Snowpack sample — Snodgrass Mountain, Crested Butte, Colorado (2/4/25, 12:06 PM MST)
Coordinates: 38.923, -106.968
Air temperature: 35 °F
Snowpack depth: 80 cm
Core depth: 40 cm
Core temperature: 32 °F
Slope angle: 14°, slope face: 78°
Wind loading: low
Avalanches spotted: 0
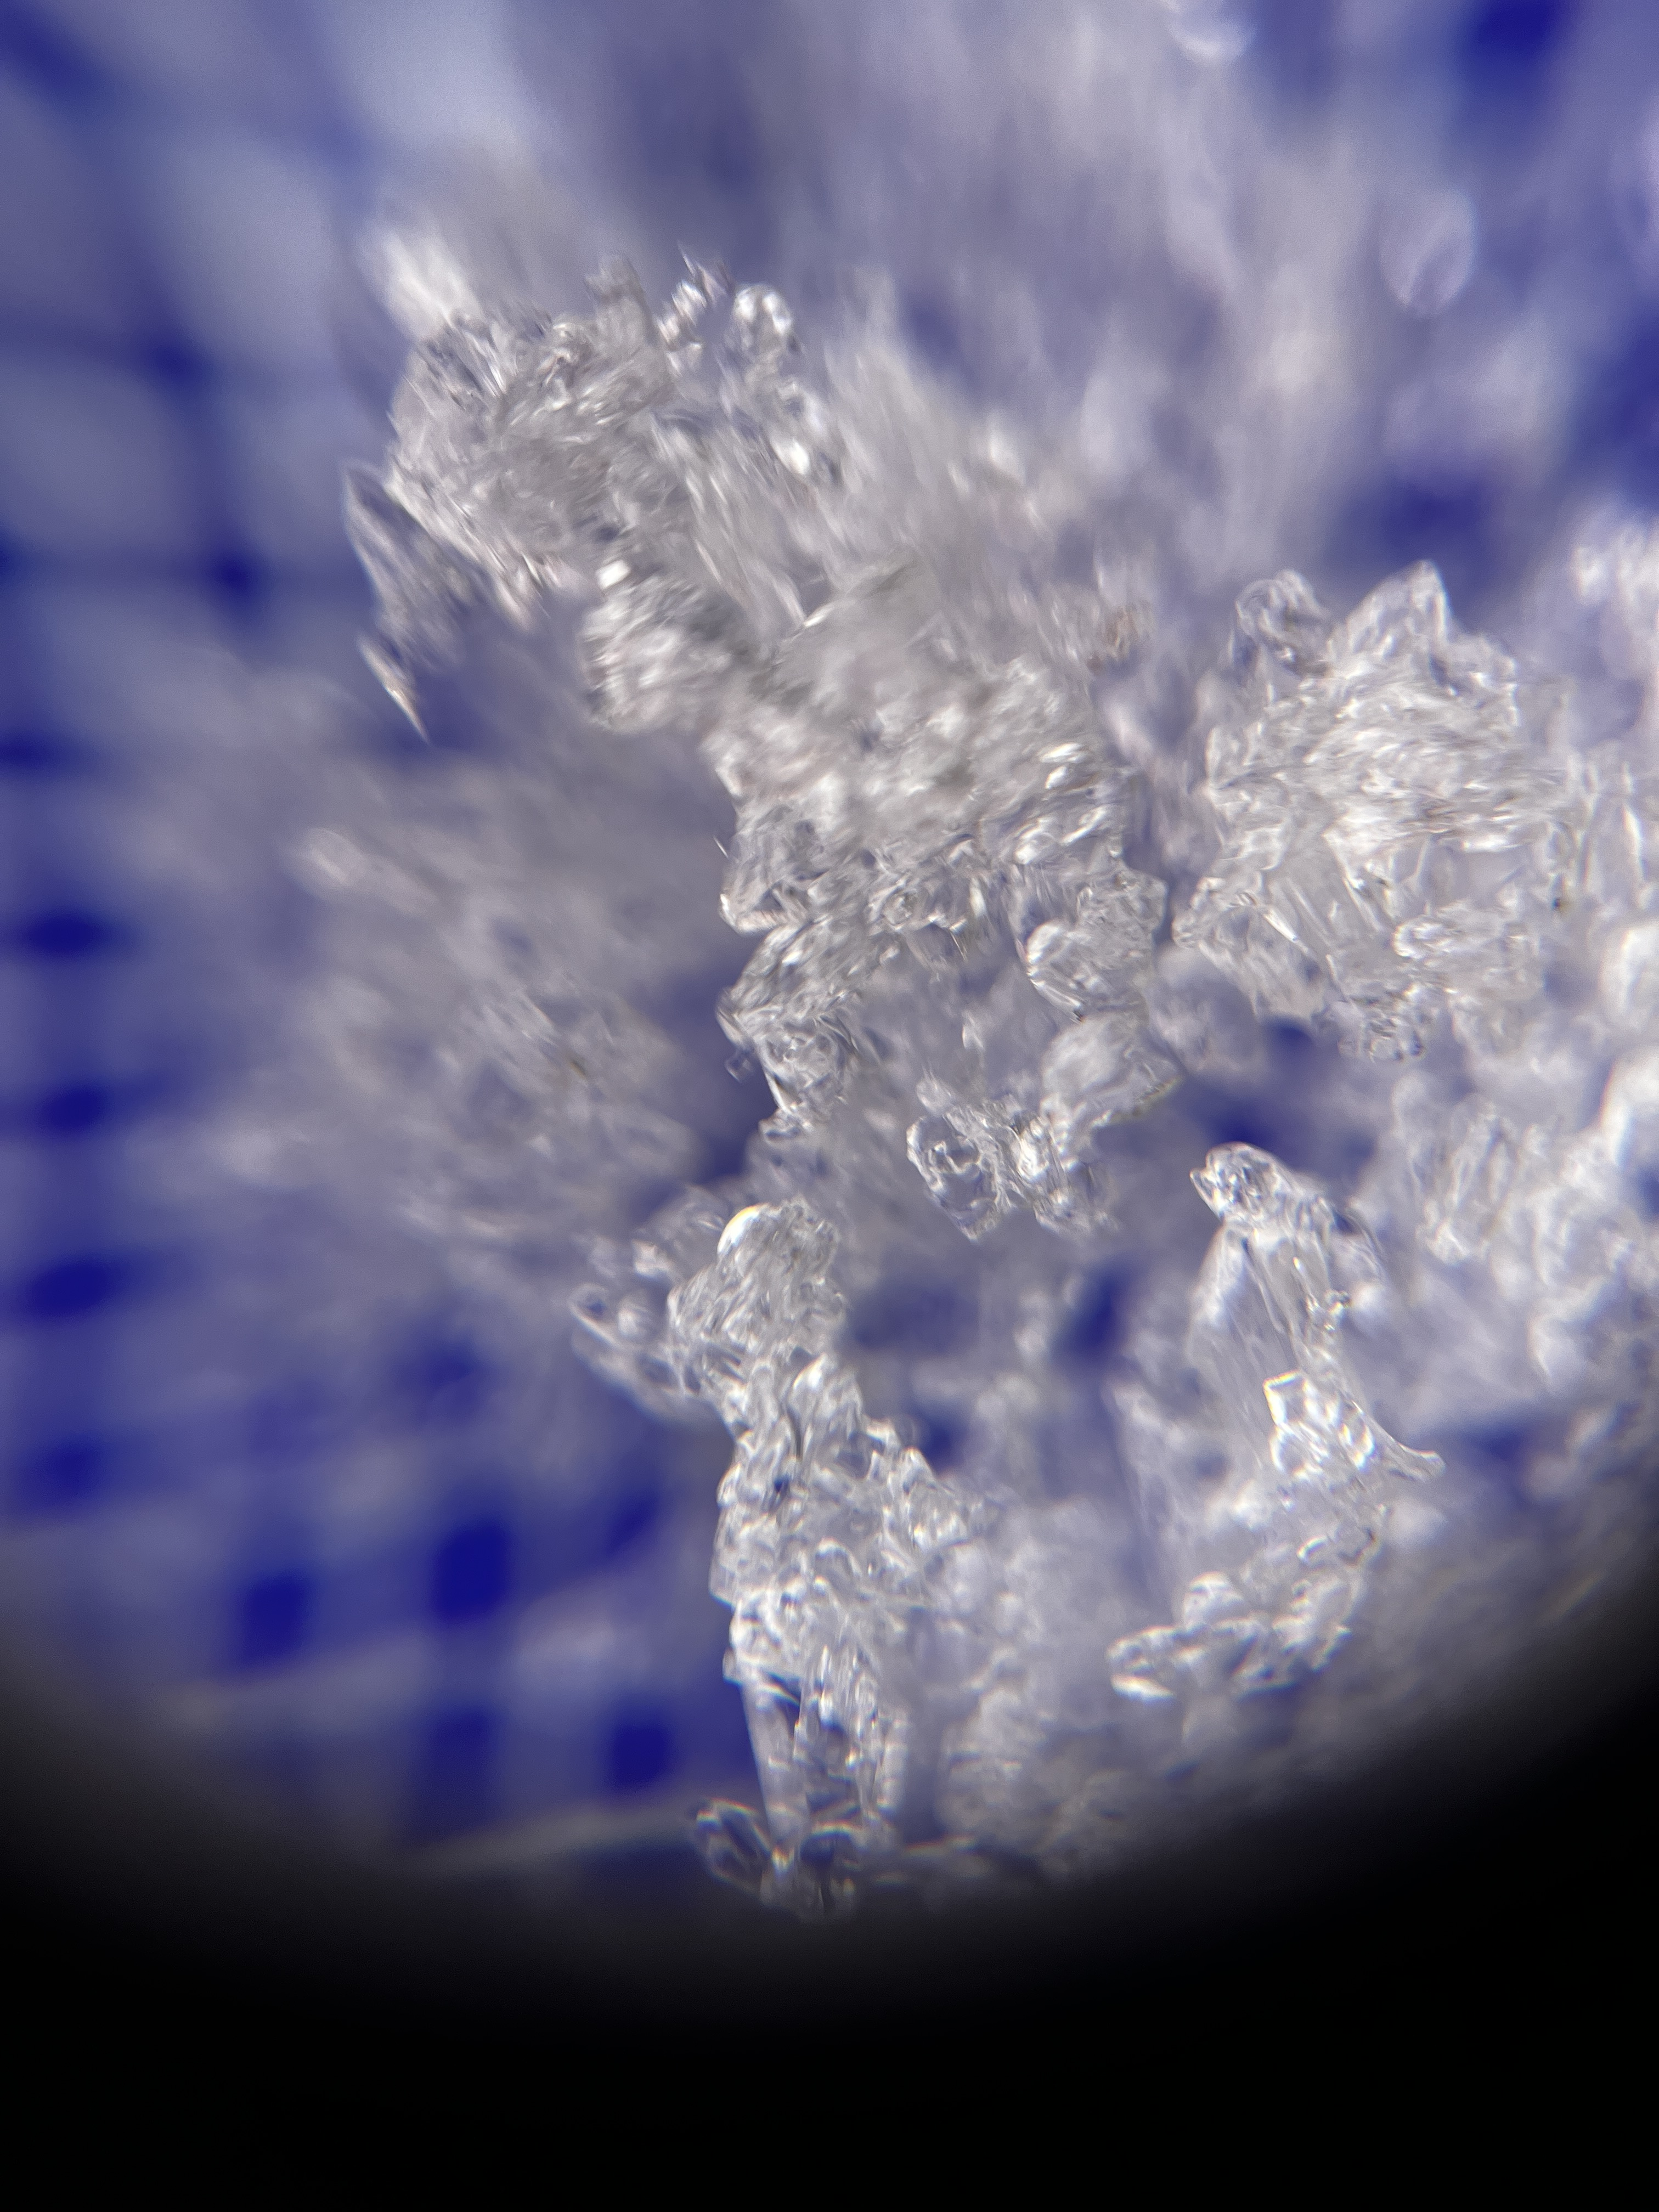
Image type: magnified_profile
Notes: No avalanches nearby, unusually warm weather for the last month reported by residents, Collected 25 yards from treeline